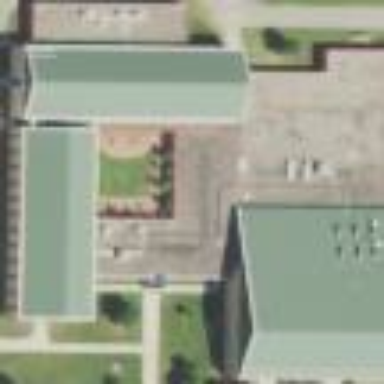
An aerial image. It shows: School building.